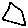
Label: triangle